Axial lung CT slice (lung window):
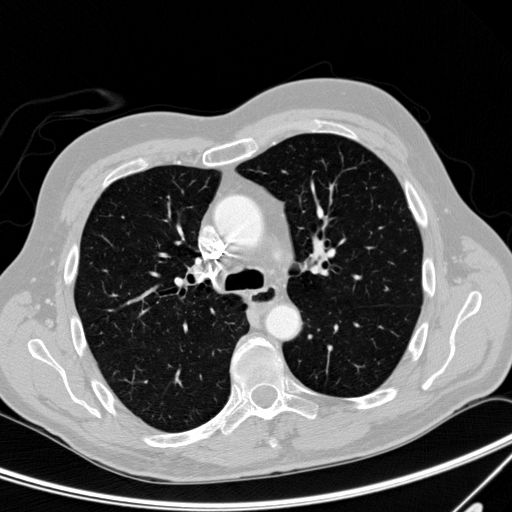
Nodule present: no